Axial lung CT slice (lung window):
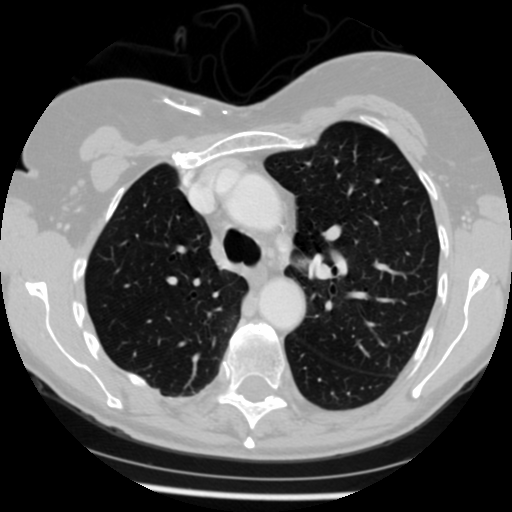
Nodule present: no